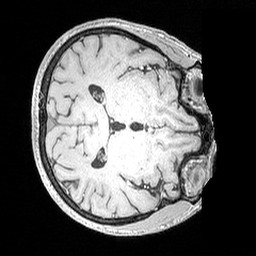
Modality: MP2RAGE
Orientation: axial
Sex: female
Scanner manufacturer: siemens
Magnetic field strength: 3 T
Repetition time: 5 s
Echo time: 0.00292 s